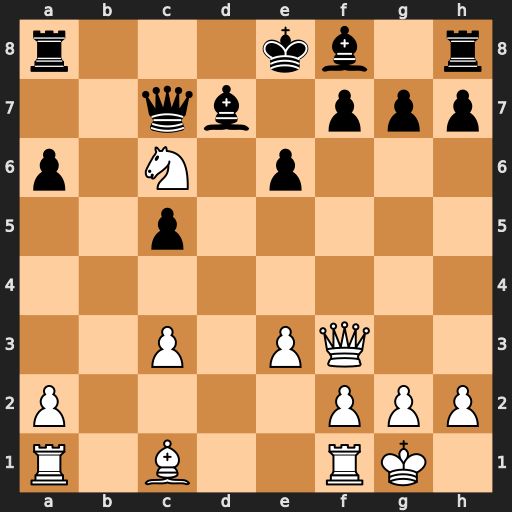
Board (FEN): r3kb1r/2qb1ppp/p1N1p3/2p5/8/2P1PQ2/P4PPP/R1B2RK1
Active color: w
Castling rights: kq
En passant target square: -
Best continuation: Ne5 Rb8 Qxf7+